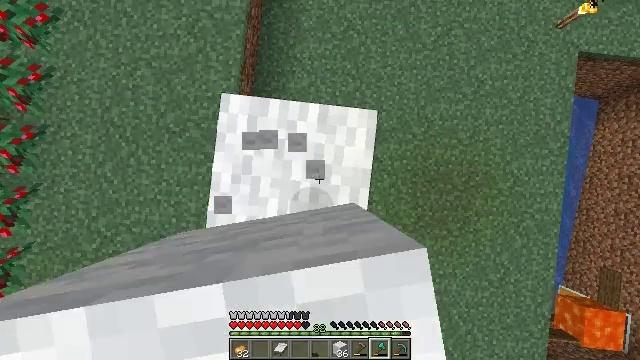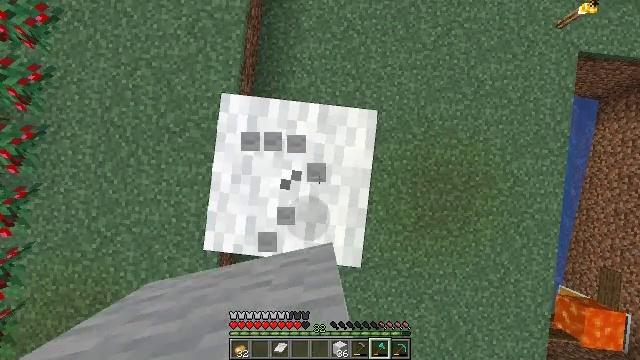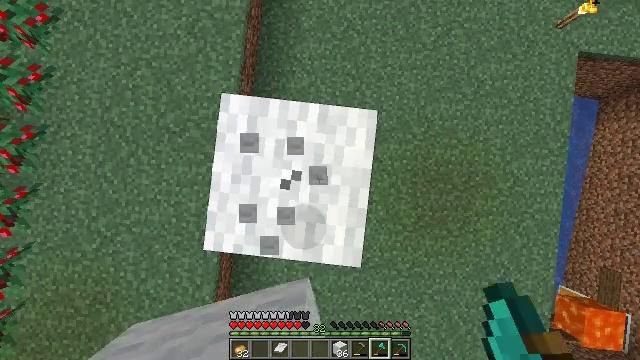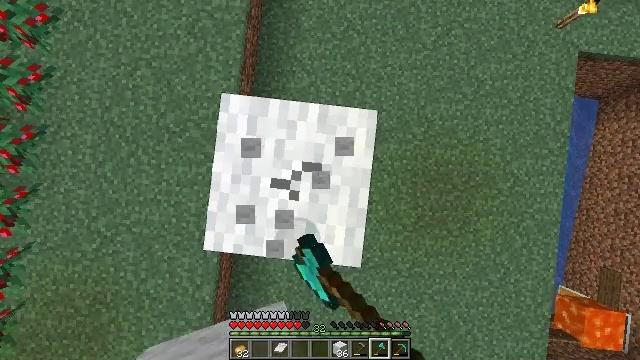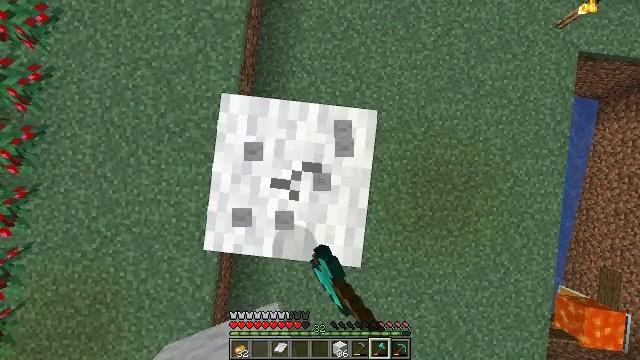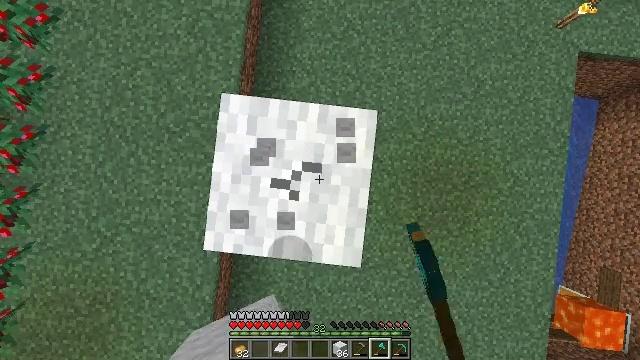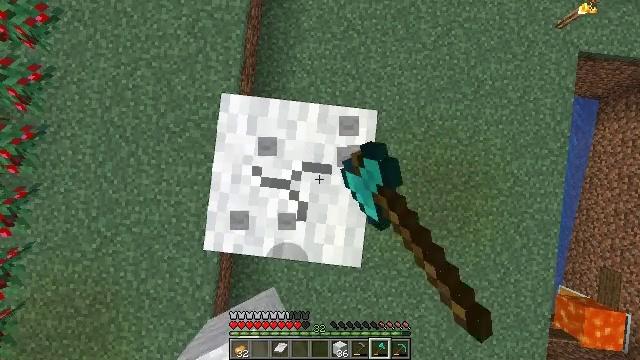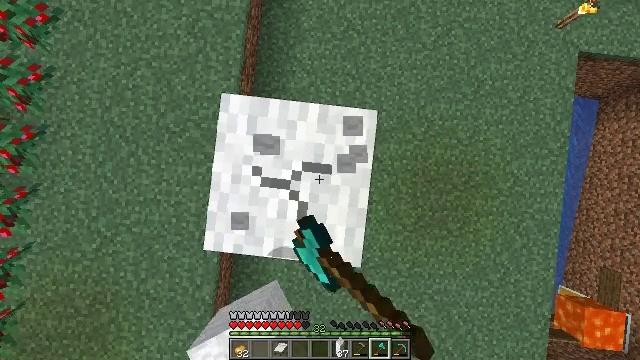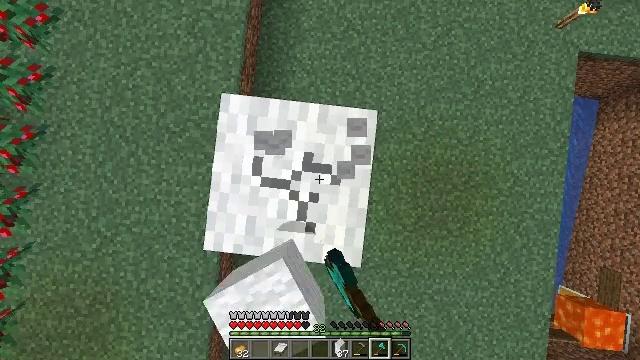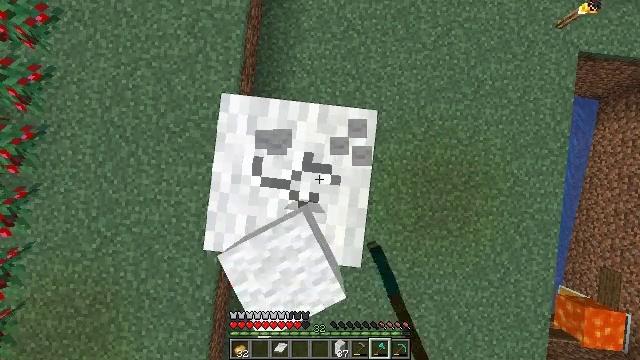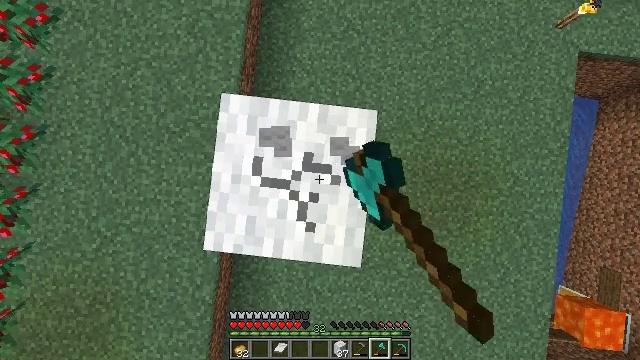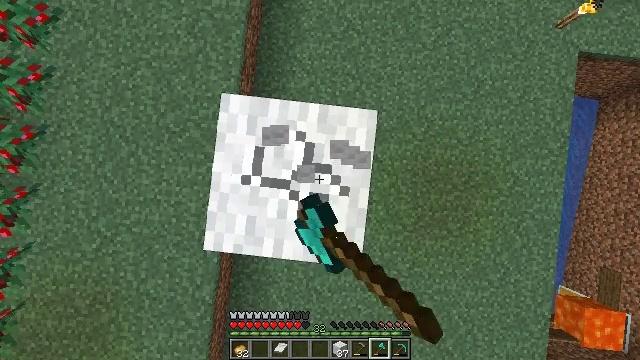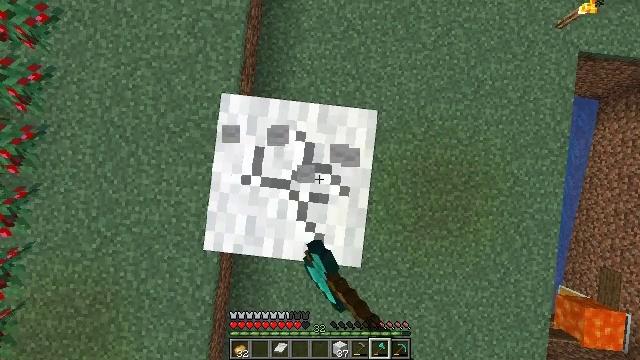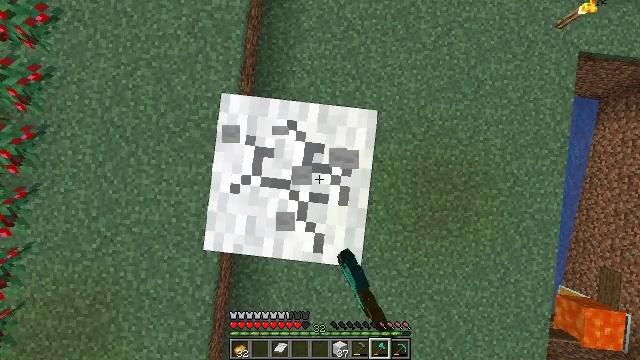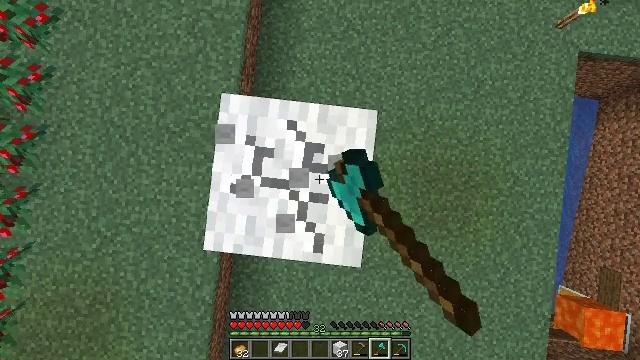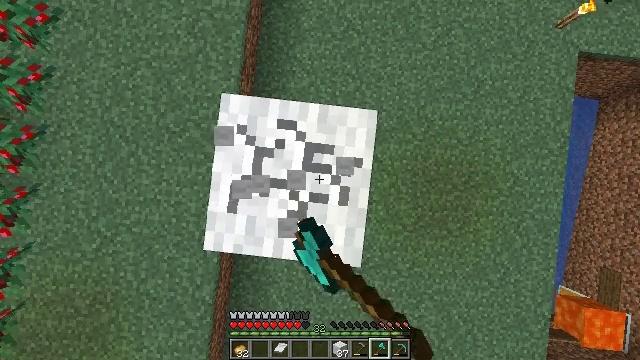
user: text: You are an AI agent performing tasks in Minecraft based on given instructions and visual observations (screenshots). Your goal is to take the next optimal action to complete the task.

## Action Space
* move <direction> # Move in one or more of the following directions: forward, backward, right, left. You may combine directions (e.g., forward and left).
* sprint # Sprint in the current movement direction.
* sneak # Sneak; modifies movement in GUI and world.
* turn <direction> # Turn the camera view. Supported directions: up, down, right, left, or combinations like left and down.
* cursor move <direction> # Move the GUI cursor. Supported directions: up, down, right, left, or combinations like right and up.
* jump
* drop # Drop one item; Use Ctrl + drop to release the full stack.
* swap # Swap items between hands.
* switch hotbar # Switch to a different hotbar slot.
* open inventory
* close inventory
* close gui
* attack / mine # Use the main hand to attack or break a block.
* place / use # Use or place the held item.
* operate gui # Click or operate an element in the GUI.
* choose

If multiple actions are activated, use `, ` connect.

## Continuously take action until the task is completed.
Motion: motion action
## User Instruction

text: Retrieve white wool from a structure.
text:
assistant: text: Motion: attack / mine
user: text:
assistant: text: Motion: attack / mine
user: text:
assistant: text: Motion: attack / mine
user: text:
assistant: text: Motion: attack / mine
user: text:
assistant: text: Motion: attack / mine
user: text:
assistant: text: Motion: attack / mine
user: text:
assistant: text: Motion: attack / mine
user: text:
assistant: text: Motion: attack / mine
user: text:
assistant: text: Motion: attack / mine
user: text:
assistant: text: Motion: attack / mine
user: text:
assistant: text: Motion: attack / mine
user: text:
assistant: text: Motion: attack / mine
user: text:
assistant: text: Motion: attack / mine
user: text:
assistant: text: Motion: attack / mine
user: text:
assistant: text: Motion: attack / mine
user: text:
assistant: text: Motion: attack / mine
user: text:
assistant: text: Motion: attack / mine
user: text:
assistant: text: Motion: attack / mine
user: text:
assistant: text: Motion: attack / mine
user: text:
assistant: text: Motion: attack / mine
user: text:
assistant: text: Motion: attack / mine
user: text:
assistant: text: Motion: attack / mine
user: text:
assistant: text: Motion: attack / mine
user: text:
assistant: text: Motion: attack / mine
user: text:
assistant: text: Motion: attack / mine
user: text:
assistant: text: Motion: attack / mine
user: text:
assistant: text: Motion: attack / mine
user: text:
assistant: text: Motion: attack / mine
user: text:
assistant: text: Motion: attack / mine
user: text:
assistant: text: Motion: attack / mine